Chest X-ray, PA view. Patient: 48 years old, sex M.
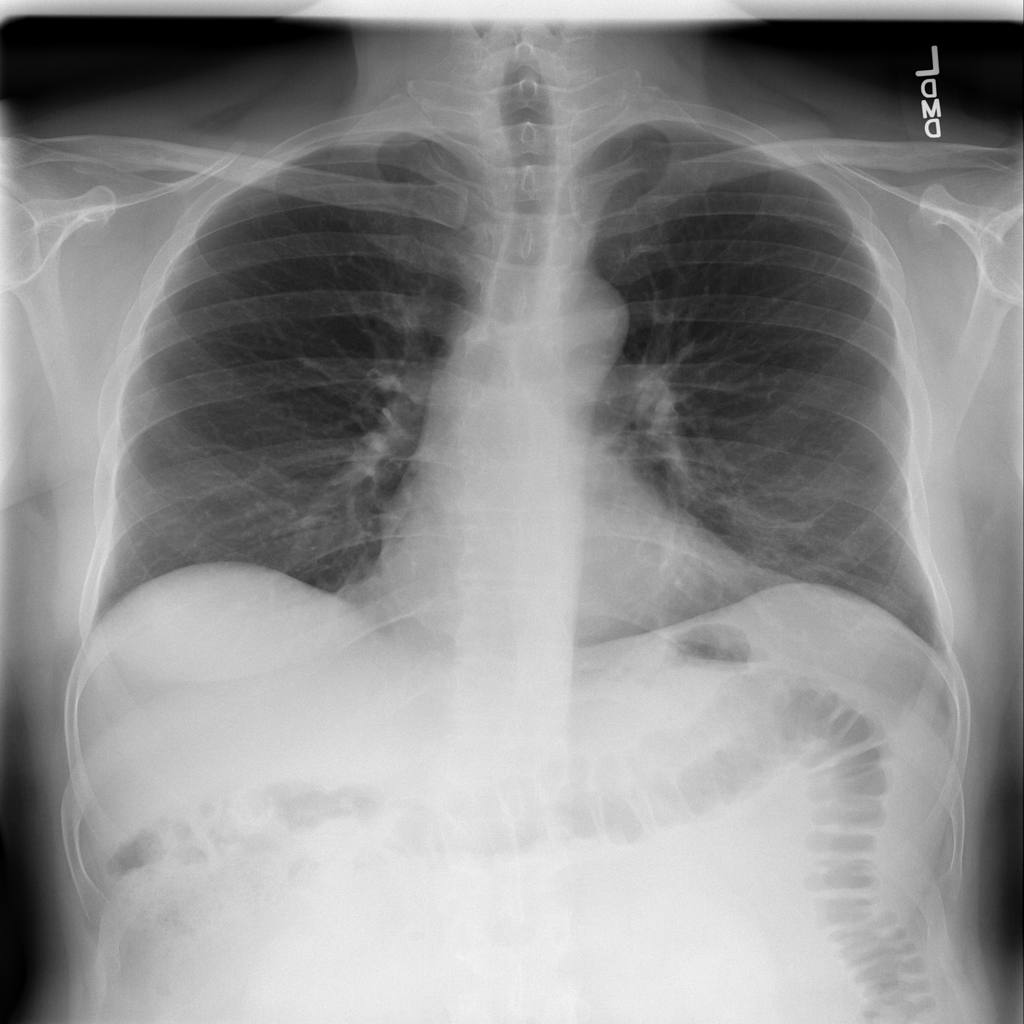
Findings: Atelectasis